Question: I have a following code which produces a graph -
'''
# imports specific to the plots in this example
import sys
import numpy as np
from matplotlib import cm
import matplotlib.pyplot as plt
resultsDirectory='results'
outputFile=resultsDirectory+".pdf"
axisLabelFontSize=16
borderWidth=0.0
# Twice as wide as it is tall.
fig = plt.figure(figsize=plt.figaspect(0.5))
ax = fig.add_subplot(111)
# Set up the Grid
[i.set_linewidth(borderWidth) for i in ax.spines.itervalues()]
unsatX=[680,2775,3821,680,4073,941,1202,1463]
unsatY=[1,1,1,4,1,2,2,2]
paretoX=[680, 1203, 1726, 4870]
paretoY=[10,7, 4,1]
satX=[4870,680,1727,1726,1203,680]
satY=[1,13,7,4,7,10]
typeX=[680, 1727]
typeY=[13, 7]
leftX=[680]
leftY=[12]
c = np.rec.fromarrays([paretoX, paretoY], names='x,y')
c.sort()
paretoX=c.x
paretoY=c.y
markrsz=8
l4, = plt.plot(paretoX, paretoY, '#000000', lw=2, label='Pareto Curve(unfolding, period locality)',markersize=markrsz,zorder = 10)
l1, = plt.plot(satX, satY, 'bo', label='Sat Points',markersize=markrsz,zorder = 10)
l2, = plt.plot(unsatX, unsatY, 'ro',marker='s',label='Unsat Points',markersize=markrsz,zorder = 10)
l5, = plt.plot(leftX, leftY, 'gp',label='Proc. count pareto points',markersize=markrsz)
l6, = plt.plot(typeX, typeY, 'w*',label='Modulo pareto points',markersize=markrsz,zorder=10)
leg=plt.legend(bbox_to_anchor=(0.,-0.200, 1., 1.102), loc=3, numpoints=1,
ncol=3, mode="expand", borderaxespad=0., fancybox=True, shadow=True,prop={'size':axisLabelFontSize})
rect = leg.get_frame()
rect.set_facecolor('#cccccc') # a grayscale intensity
#leg.set_frame_on(False)
latency=[680,2775,4870, 680,3821,4868, 680,1727,4341,4864, 680,1203,1726,1203, 680,4073,4334,4595,4856, 941,1202,1463,1724]
processor=[1, 1, 1,13, 1, 1, 7, 7, 1, 1, 4, 4, 4, 7,10,1, 1, 1, 1, 2, 2, 2, 2]
ax.set_xlabel('Period',size=axisLabelFontSize,labelpad=10)
ax.set_ylabel('Processors',size=axisLabelFontSize,labelpad=10)
ax.set_xlim(0, max(latency)+100)
ax.set_ylim(0, max(processor)+1)
# Set Border width zero
[i.set_linewidth(0) for i in ax.spines.itervalues()]
gridLineWidth=0.1
ax.set_axisbelow(False)
gridlines = ax.get_xgridlines()+ax.get_ygridlines()
#ax.set_axisbelow(True)
plt.setp(gridlines, 'zorder', 5)
ax.yaxis.grid(True, linewidth=gridLineWidth, linestyle='-', color='0.6',alpha='0.3')
ax.xaxis.grid(False)
ax.xaxis.set_ticks_position('none')
ax.yaxis.set_ticks_position('none')
fig.savefig(outputFile, format="pdf", bbox_inches='tight')
'''
The legends in the plot get messed up.
Could someone tell me how do i fix a long legend entry which overwrites into area of other entry? What would be ideal if, I could do 3 legend entries in first row and two legend entries in the second row.

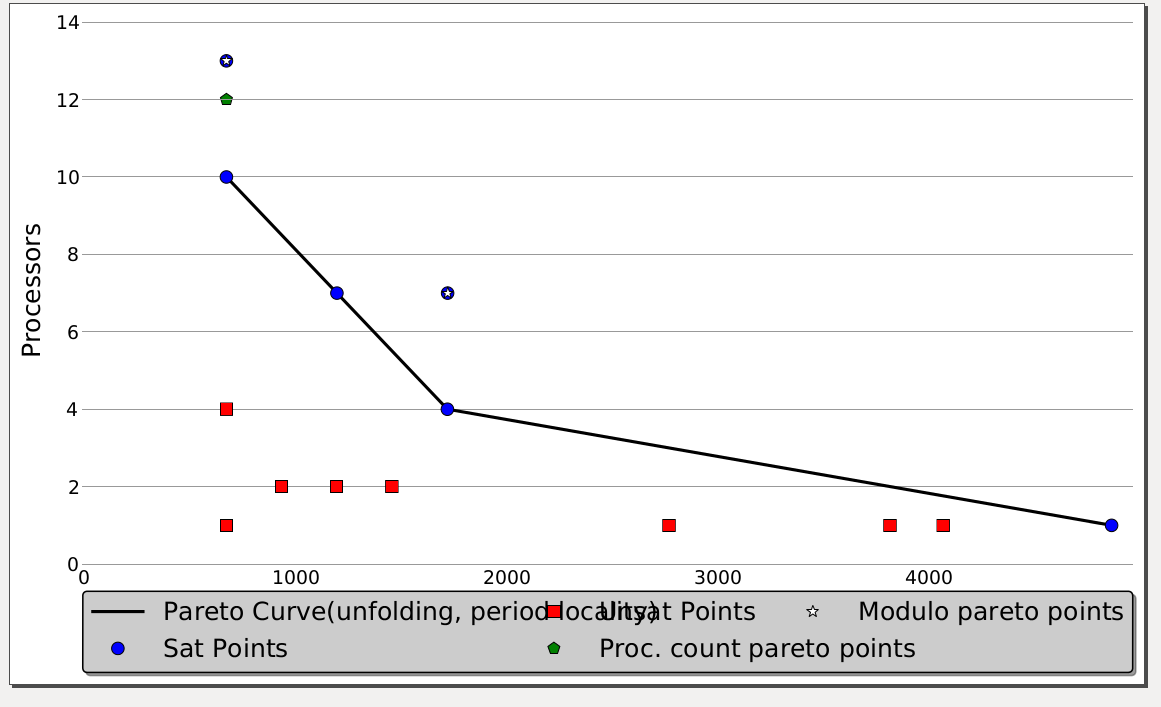
Answer: Besides the workaround found by the question author, a possibility is to add new lines for long labels:
'''
...
l4, = plt.plot(paretoX, paretoY, '#000000', lw=2,
label='Pareto Curve
(unfolding, period locality)',markersize=markrsz,zorder = 10)
...
'''